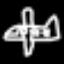
Label: airplane